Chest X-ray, PA view. Patient: 59 years old, sex M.
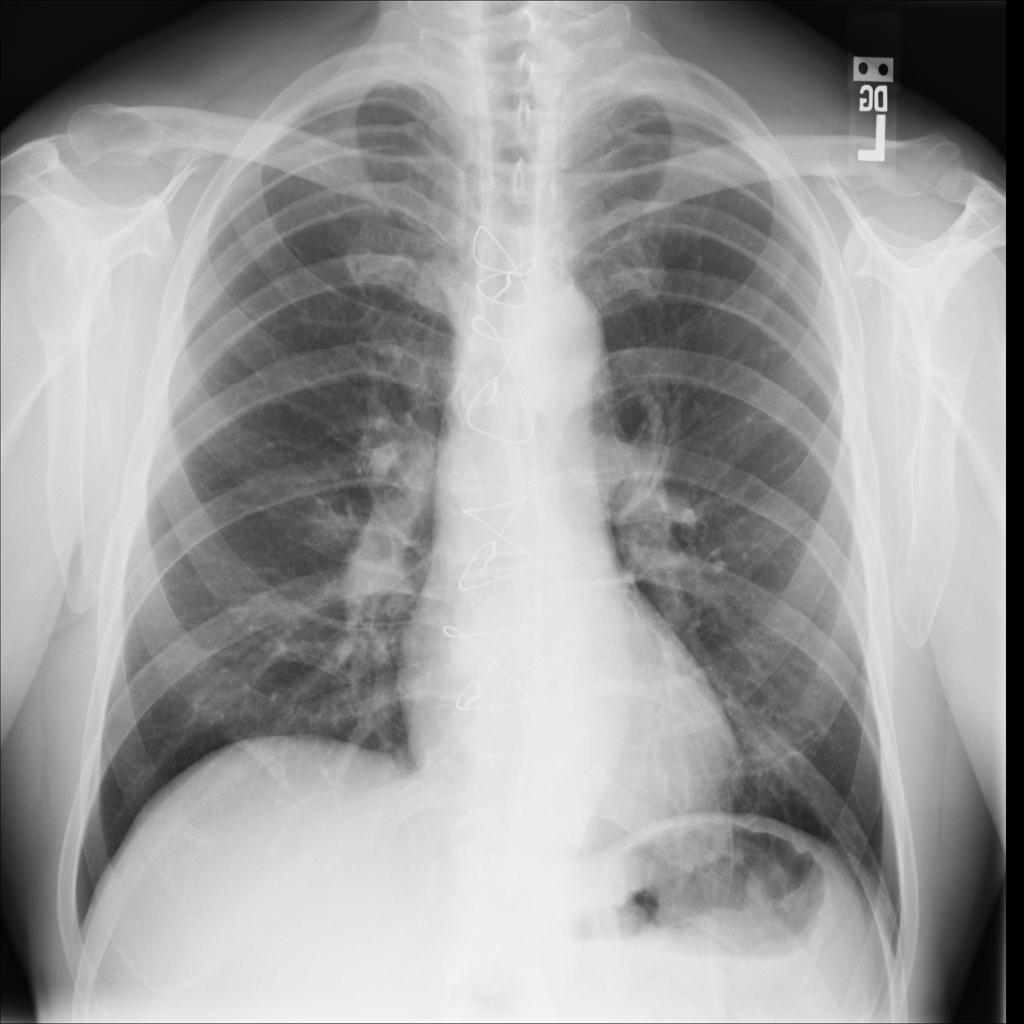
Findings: No Finding